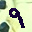
Label: 9